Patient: sex M, age 47
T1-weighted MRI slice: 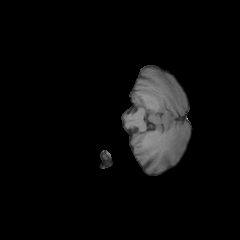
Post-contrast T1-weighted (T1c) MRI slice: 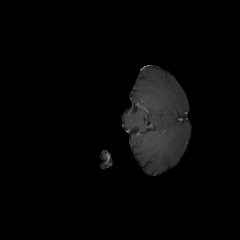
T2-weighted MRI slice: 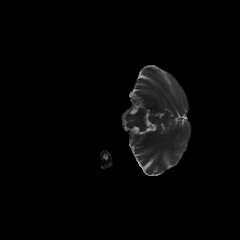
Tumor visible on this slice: no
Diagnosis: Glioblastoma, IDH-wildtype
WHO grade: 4